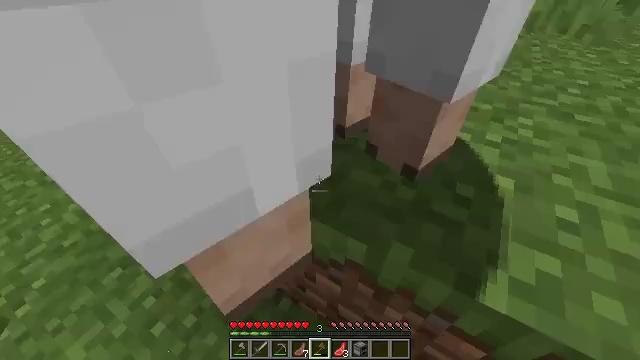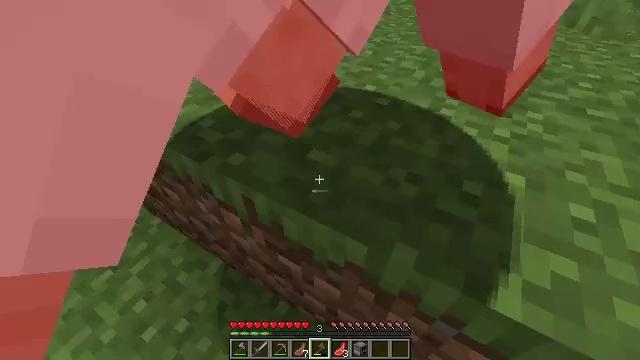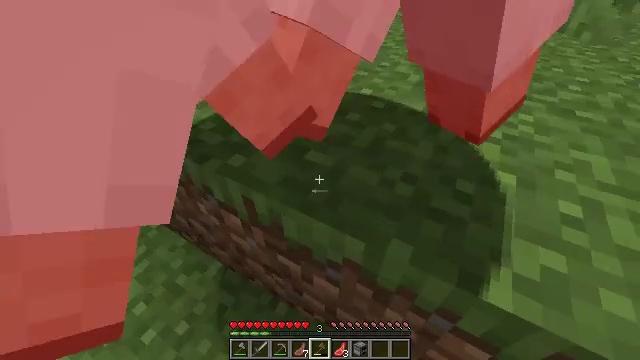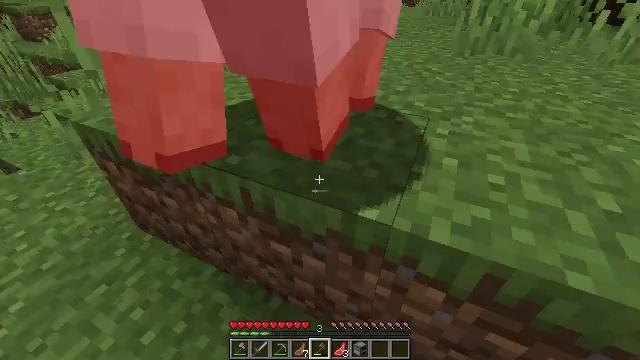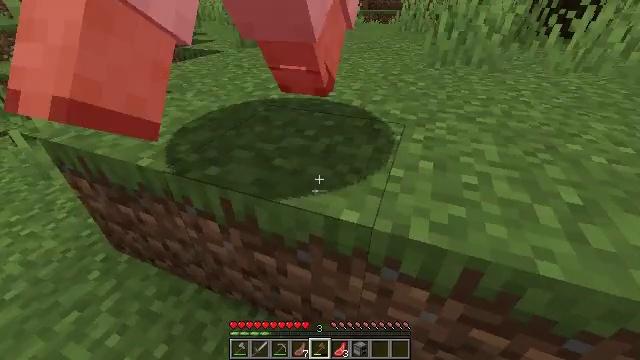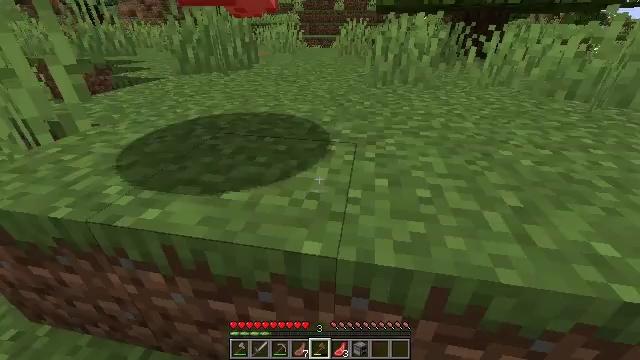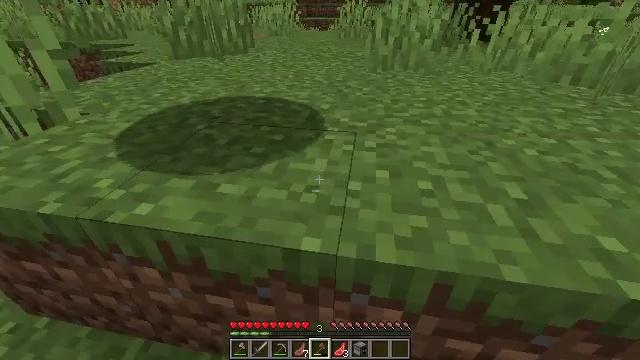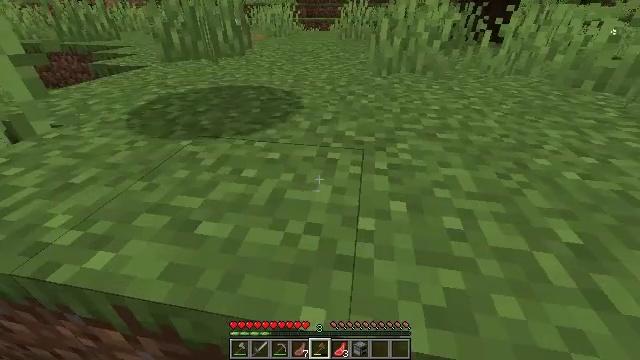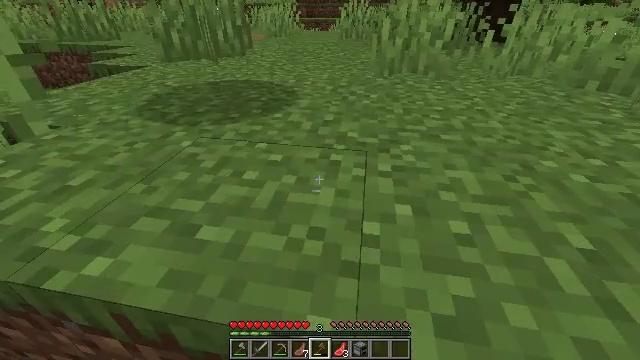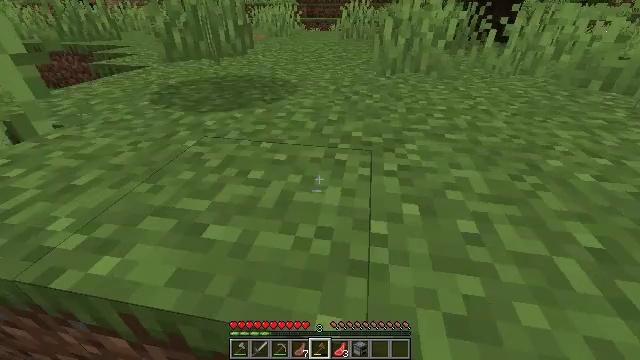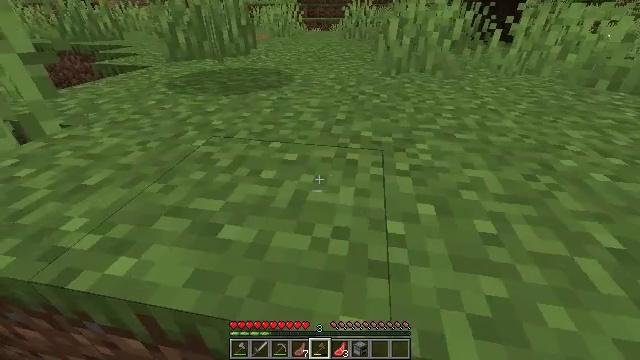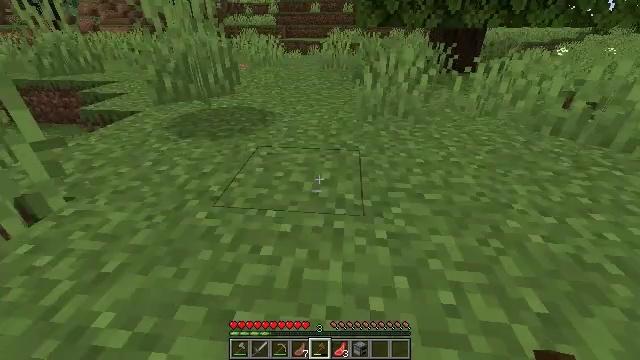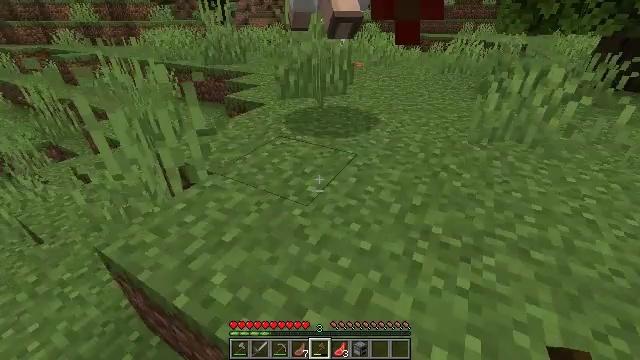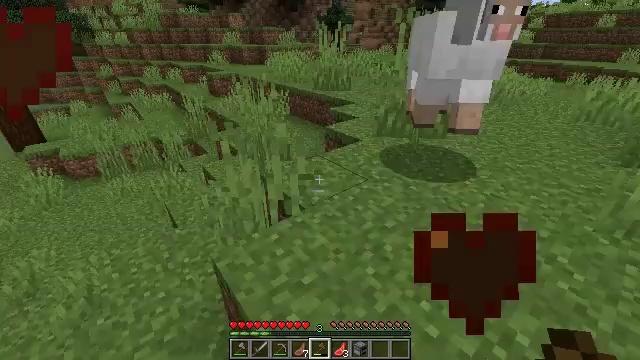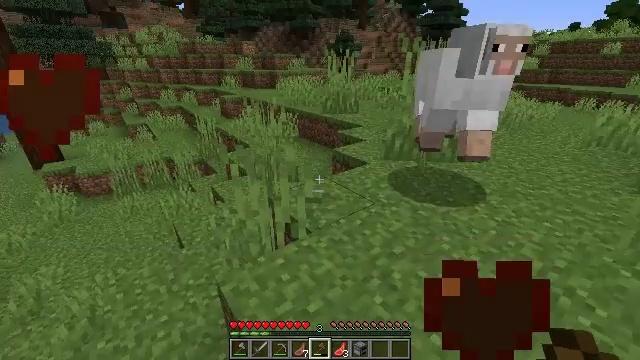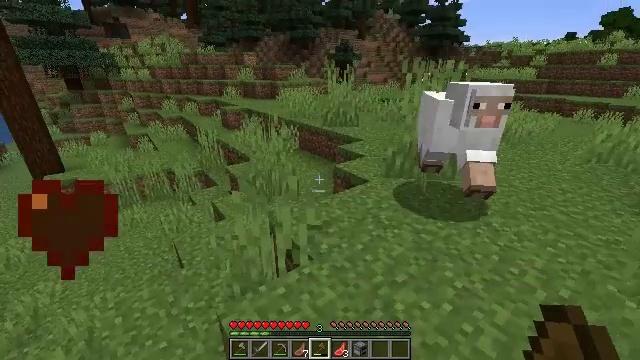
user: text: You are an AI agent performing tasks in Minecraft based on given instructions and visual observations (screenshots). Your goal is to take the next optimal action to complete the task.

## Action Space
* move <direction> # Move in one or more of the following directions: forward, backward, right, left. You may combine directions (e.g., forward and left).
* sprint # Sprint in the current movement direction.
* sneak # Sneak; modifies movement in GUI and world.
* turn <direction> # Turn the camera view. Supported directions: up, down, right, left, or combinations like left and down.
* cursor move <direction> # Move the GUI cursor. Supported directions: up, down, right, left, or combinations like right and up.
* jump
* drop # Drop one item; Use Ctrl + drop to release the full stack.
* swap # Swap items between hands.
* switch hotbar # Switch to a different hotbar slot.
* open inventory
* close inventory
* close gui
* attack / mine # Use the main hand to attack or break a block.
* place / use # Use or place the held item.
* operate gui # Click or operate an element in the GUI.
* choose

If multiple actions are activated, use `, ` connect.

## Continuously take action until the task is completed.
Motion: motion action
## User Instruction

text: Hunt a sheep.
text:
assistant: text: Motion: move back
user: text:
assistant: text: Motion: move back, turn up
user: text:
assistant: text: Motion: move back, turn right and up
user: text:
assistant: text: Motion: move forward, turn right and up
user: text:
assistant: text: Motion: move forward, turn right and up
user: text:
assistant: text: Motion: move forward, turn down
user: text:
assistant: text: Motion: move forward
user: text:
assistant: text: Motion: move forward
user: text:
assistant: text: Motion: move forward
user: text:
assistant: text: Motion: move forward
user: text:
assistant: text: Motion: move forward, turn right and up, jump
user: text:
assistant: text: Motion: move forward, turn left and down, jump
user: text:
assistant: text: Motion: move forward, turn left and up, jump
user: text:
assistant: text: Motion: move forward, turn left and up, jump
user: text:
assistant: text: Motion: move forward, turn up
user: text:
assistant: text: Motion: move forward
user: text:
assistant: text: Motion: move forward, turn right and up
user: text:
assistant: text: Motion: move forward, turn right and up
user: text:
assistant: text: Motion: move forward, turn right and up
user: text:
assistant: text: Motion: move forward, turn right and up
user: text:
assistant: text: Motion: move forward, turn right and up
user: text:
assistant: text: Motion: move forward
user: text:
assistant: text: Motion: move forward, turn right and down
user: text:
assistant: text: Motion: move forward, turn right and down
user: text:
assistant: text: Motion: move forward, turn left and down, attack / mine
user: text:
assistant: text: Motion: move forward, turn left and down, attack / mine
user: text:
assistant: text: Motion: turn left, attack / mine
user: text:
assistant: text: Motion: move back, attack / mine
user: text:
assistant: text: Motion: move back
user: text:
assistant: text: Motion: no_op